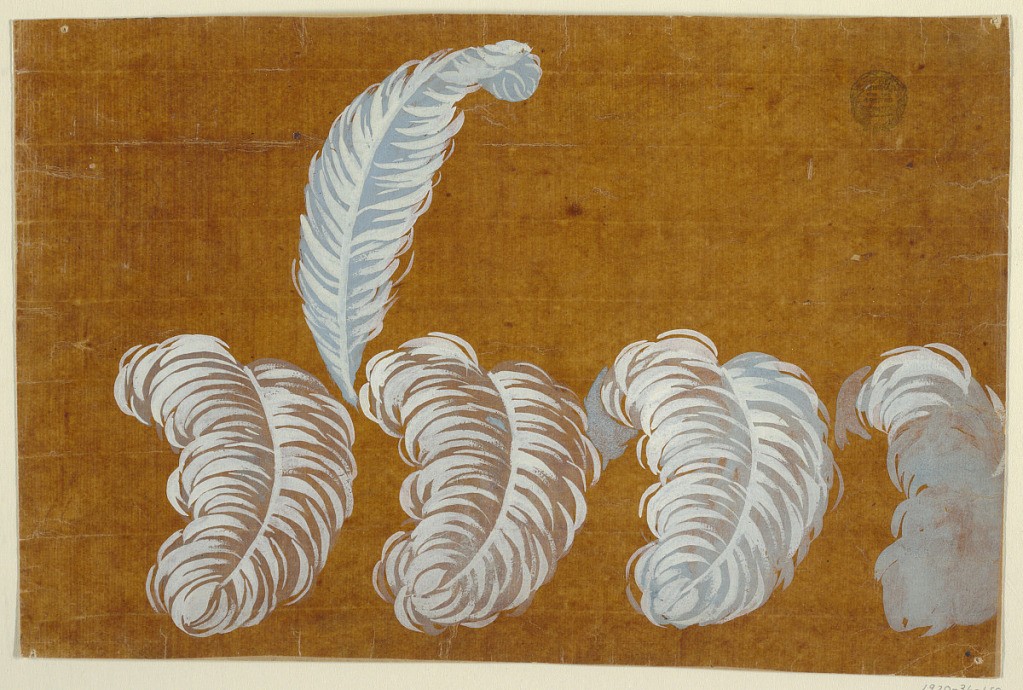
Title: Design for an Embroidery or Woven Fabric of the "Fabrique de St. Ruf"
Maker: Fabrique de Saint Ruf, Lyon, France
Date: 1800–1815
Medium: Brush and light blue, white, and brown gouache on glazed tracing paper
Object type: Drawing
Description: A row of four hanging feathers is shown at the bottom. A fifth one rises from the interval between those at left.